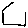
Label: hexagon